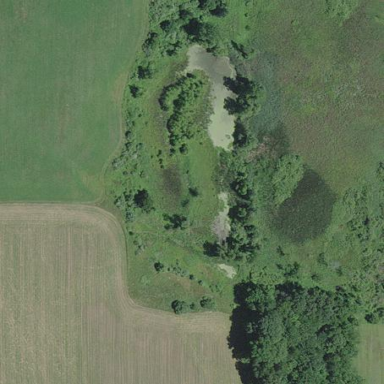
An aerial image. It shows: Marsh wetland.